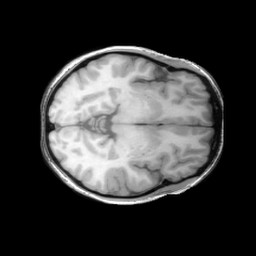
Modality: T1w
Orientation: axial
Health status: ill
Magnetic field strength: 3 T